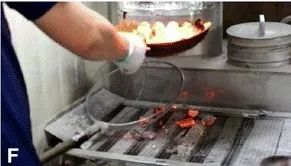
The occupational processes and tools at workplace. F. Placing and stirring the burning charcoal beneath the duct for aeration.
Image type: radiology (x_ray)